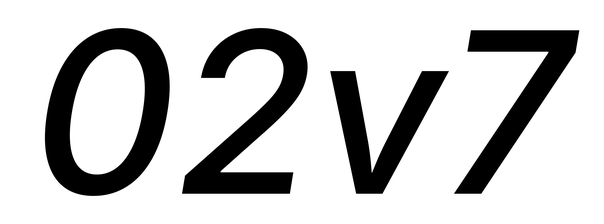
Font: Inter-Italic_Medium_Italic